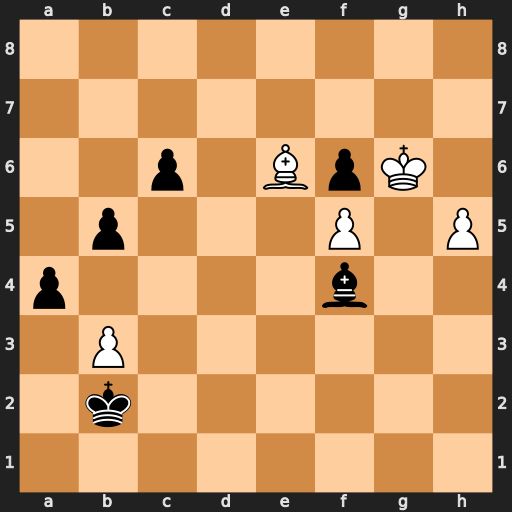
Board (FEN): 8/8/2p1BpK1/1p3P1P/p4b2/1P6/1k6/8
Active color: w
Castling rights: -
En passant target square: -
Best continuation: bxa4 bxa4 Kxf6